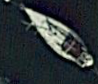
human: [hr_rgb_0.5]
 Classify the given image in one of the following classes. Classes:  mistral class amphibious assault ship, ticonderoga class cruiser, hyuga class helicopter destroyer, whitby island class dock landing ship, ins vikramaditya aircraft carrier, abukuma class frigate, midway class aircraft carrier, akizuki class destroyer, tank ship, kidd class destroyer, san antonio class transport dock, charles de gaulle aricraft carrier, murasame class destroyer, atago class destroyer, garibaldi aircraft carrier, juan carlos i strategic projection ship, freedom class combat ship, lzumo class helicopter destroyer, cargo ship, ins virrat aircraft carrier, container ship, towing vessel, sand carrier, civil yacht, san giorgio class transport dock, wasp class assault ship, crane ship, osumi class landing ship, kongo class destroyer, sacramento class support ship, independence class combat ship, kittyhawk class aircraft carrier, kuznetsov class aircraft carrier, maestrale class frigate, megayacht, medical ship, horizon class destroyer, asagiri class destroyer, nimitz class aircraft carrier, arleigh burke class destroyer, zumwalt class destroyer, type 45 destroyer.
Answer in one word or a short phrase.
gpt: Civil yacht